Question: I found this interview question in Java, and I think the output is right to left order under number 3, means:
2 1 2 0 1
Am I right ?
thnx !!
'''
public class IntNode;
{
private int _value;
private IntNode _next;
public IntNode (int val, IntNode n)
{
_value = val;
_next = n;
}
public IntNode getNext () {return _next;}
public void setNext (IntNode node) {_next = node;}
public int getValue () {return _value;}
public void setValue (int v) {_value = v;}
}
'''
'''
public class IntList
{
private IntNode _head;
public IntList() {_head = null;}
public void addHead (int val)
{
_head = new IntNode (val, _head);
}
}
'''
'''
public class Node
{
private int _number;
private Node _leftSon, _rightSon;
public Node (int number)
{
_number = number;
_leftSon = null;
_rightSon = null;
}
public int getNumber() {return _number;}
public Node getLeftSon() {return _leftSon;}
public Node getRightSon() {return _rightSon;}
}
'''
'''
The BinaryTree Class:
public class BinaryTree
{
public static IntList what (Node root , int i)
{
IntList level = new IntList();
if (root != null)
what (level, i, root);
return level;
}
private static void what (IntList level, int i, Node t)
{
if (t != null)
{
if (i>0)
{
what (level, i-1, t.getRightSon());
what (level, i-1, t.getLeftSon());
}
else
level.addHead(t.getNumber());
}
}
}
'''
1) For the following tree(pic), what will be printed on screen for the following lines:
'''
IntList list = BinaryTree.what(root, 3);
Sys...out... (list);
'''
2) What does the method '' generaly, when she receives a root of a binary tree ?

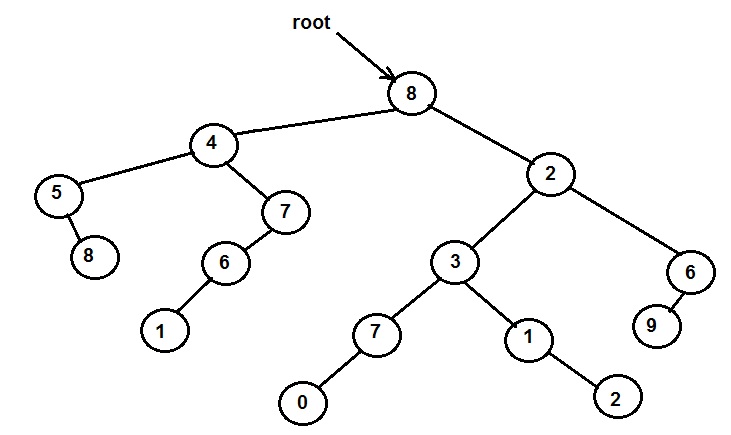
Answer: Without running the code, it looks to me like what it does is
- -
As such, it looks like it prints out all the values of the nodes at depth 3, from right to left:
'''
9, 1, 7, 6, 8
'''